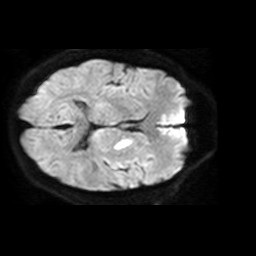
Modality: TRACE
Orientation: axial
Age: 58
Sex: male
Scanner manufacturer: philips
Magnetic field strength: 1.5 T
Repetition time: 4.804 s
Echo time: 0.07764 s